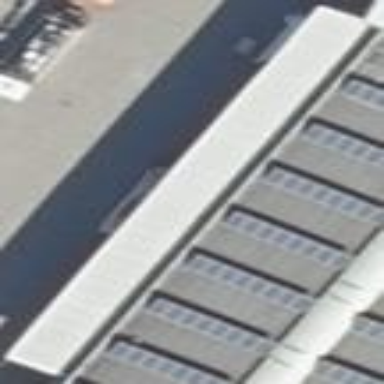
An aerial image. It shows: View of roof of building.